Question: I'm making a class-based inventory system using two classes: one for characters and one for items.
> Code by Ryan Newell - NEW14136796 Uclan Student
(Need to put this in so plagarism monitors won't flag me for copying my own work)
Here's what I got so far.
'''
///Code by Ryan Newell - NEW14136796 Runshaw College - Uclan
#include<iostream> //Base C++ required #
#include<string> //Allows input of strings
#include<iomanip> //Base C++ required #
#include <conio.h> //Getchar error workaround
#include <cstdlib> // Provides EXIT_SUCCESS
#include <fstream> // Allows output of txt files
#include <string.h>
#include <stdio.h>
#include <stdlib.h>
#include <vector>
#include <utility>
#include <Windows.h>//ConsoleSleep
using namespace std;
class itemspell{
string itemname; //Name ((( what if items are the same name ? make difficult for finding statements ? maybe more char with same name item ?
string itemtype; // Spell/Weapon/Armour/Magic Misc?
string itemact; // What type of action does this item do ?
string itemdesc; // Some random ingame description
itemspell* inext; //The next pointer location
bool isspell; //Is Spell Boolean
bool isweapon; // Weapon
bool isarmour; // So on so forth
bool ismisc; // Misc
bool offensiveitem; //Offensive item
bool defensiveitem; // defensive item
bool passiveitem; // Passive effect
int damage;
int armour;
int magicbonus;
int magicresistance;
int cost;
void item_spellsearch(itemspell* ihead, itemspell* &ipast, itemspell* &icurrent)
{
string search;
if (ihead==NULL)
{
cout<<"There are no items on the list to search"<<endl;
}
else
{
cout<<"Enter the type item you are searching for :"<<endl;
getline(cin,search);
icurrent=ihead; //current pointer goes to -> header
cout<<icurrent<<" "<<search<<" "<<icurrent->itemtype<<endl;
while(icurrent!=NULL && search>icurrent->itemname)
{
cout<<"Item Type:"<<icurrent->itemtype<<" "<<cout<<icurrent->itemname<<endl;
ipast=icurrent; //Past = new current pointer
icurrent=icurrent->inext; //current pointer = next pointer
}
}
}
public:
itemspell()//Building a new item // -- Cannot put byref / by values in here remember, needs to be default constructor for some reason ??
{
cout<<"Enter Item Type: "<<endl;
getline(cin,itemtype);
cout<<"Enter Item Name: "<<endl;
getline(cin,itemname);
cout<<"Enter Item Description: "<<endl;
getline(cin,itemdesc);
cout<<"Enter Item Action :"<<endl;
getline(cin,itemact);
}
~itemspell()//Delete record output
{
cout<<"Item being deleted"<<endl;
Sleep(500);
cout<<"Item deleted"<<endl;
getch();
}
void additemspell(itemspell* &ihead) // Add record code
{
itemspell *icurrent;
itemspell *ipast;
itemspell *newitem;
newitem = new itemspell; // New itemspell
if (ihead == NULL || newitem->itemname<ihead->itemname) //If no header or itemname is null;
{
newitem->inext = ihead;
ihead = newitem;
}
else
{
icurrent= ihead;
while(icurrent !=NULL&&icurrent->itemname<newitem->itemname) // While the current char Does not equal NULL/"Nothing and charcurrent itemname = newitemitemname"
{
ipast=icurrent;
icurrent=icurrent->inext;
}
newitem->inext=icurrent; // Sets the next char to current and the past char to next to add in new record.
ipast->inext=newitem;
}
}
void deleteitemspell(itemspell* &ihead) /// Getting the address of the itemspell not the itemspell itself
{
itemspell *ipast=NULL, *icurrent=NULL;
item_spellsearch(ihead, ipast, icurrent);
if(ihead!=NULL)
if(icurrent==NULL)
{
cout<<"ERROR: No itemspell Found"<<endl;
Sleep(500);
cout<<"returning to menu... press enter"<<endl;
getch();
}
else
{
if (icurrent == ihead)
{
ihead = ihead->inext;
}
else
{
ipast->inext=icurrent->inext; //Resets the pointer and header's back to previous positions....
delete icurrent;// Calls the deletion of the itemspell entry.
cout<<"itemspell found was deleted press enter to confirm"<<endl;
getch();
}
}
}
class character
{
string forename;
string surname;
string nickname;
string race;
string alignment;
string alignment_type;
string character_class;
int Strength; //Strength
int Intelligence; //Magick 2
int Willpower; //Magick 1
int Endurance; //Health
int Agility; //Agility
int StartingWealth; //StartingWealth
character* char_itemp; // Character - Item pointer - Adress location of the characters items
character* char_next; // Next Pointer Value- Points to the location of the next person in the Dynamic Linked List
'''
What I'm trying to do is when I create a new item, I want to be able to give that item to a character to use.
I know somewhere along the lines of I need to create a pointer value in the character class to point to the itemspell class but I am unsure what to do and could do with some help.
Essentially I want to get the character class to point to the item class when the item class is called from the constructor within the item class.
Please, if you can, don't give just code. Rather, please highlight areas where I should change and give suggestion examples. My degree program is strict about plagiarism.
---
Pseudo Code
'''
When newitemspell created
get input charactername ()
:
if no current itemspell created for that character
add item to
character->charactername
else
add item to next pointer character->charactername
'''

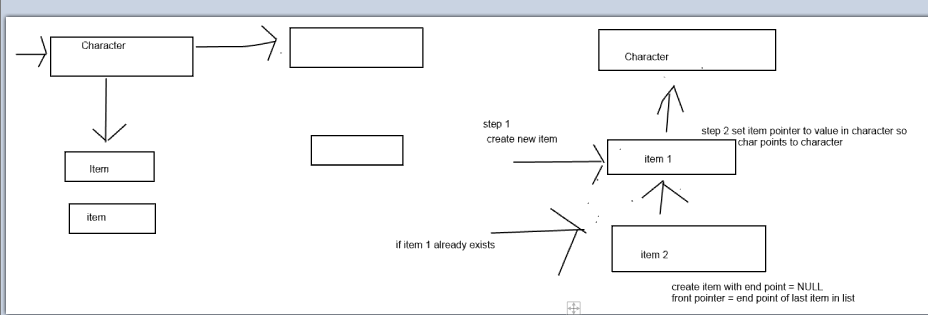
Answer: By looking at your code and looking at the descriptor of what you're trying to accomplish, why don't you just create an Inventory class to handle a users items? It should be able to handle 99% of anything you're wanting to do. Let me know if this example is anything like what you're trying to do.
To be completely honest, I have nary a clue what it is exactly you're trying to do in your code. As a previous user mentioned, "linking" two classes is a simple matter of giving the base class a variable of the required class. For example:
'''
#include <vector> //I prefer to use vectors for just about any list of objects.
//It's just more convenient for me.
using std::vector;
class Inventory //A handler for all of your character's stuff.
{
private:
vector<object_class> objs; //To actually store an array of whatever objects
//you need to.
//Just some example functions to make the class useful.
public:
int MAX = -1; //The size limit for the inventory. This can be used as a useful
//statistic in the specific inventory, depending on how it's being
//used. My example shows the value at -1, which, at least for me,
//means that any maximum size checks being done won't bother it
//because I usually have a setting of -1 as being unlimited.
getItem(int slot); //Return item
removeItem(int slot) //Removing items
addItem(object_class object) //Adding items
}
'''
This is just really simple programming from here. All you need to do is create variables with the type of 'Inventory'. Any reference to an 'object_class' is just a generic fill-in for the class type of whatever object you're wanting the Inventory to handle. This will most likely be a base class while you're using derivatives.
'''
class Character //The character class with all kinds of stuff to needs to be handled
{
public:
Inventory items; //A regular inventory bag for items.
Inventory equip; //The items the character is currently using.
Inventory spells; //An alternate use for Inventory to be used as a handler for
//spell lists and other cool stuff.
}
'''
And from here you should be able to understand what exactly is going on. Inventory isn't "linked" to Character. Character has three variables with the type Inventory and the Inventory class itself will handle all of the adding, removing, sorting and retrieving of items in its vector.
Now you can make everything work like so:
'''
int main(int argc, char *argv[])
{
Character player;
Armor shield = new Armor(); //A dummy object
player.items.addItem(shield); //Assuming the Inventory is setup to handle Armor items.
//This will add the shield to the player's inventory.
player.items.MAX = 10; //Setting the maximum capacity of items to 10, obviously.
Armor A = player.items.getItem(0); //returns the piece of armor in the first spot in the vector.
}
'''
I would normally write way more modular code for something like this, such as making Inventory a template class, but I digress. This was just to show you how to attach one class object to another.
I hope this was remotely like what you were searching for. If not, please try rewriting your question a little more specifically.